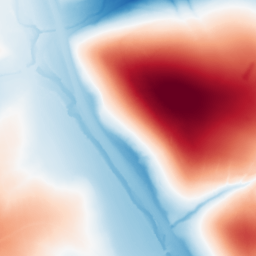
Category: trend_removal
Decomposition family: polynomial_high
Decomposition parameters: degree: 6
Upsampling method: sinc_blackman
Upsampling parameters: scale: 2
kernel_size: 8
Upsampling scale: 2